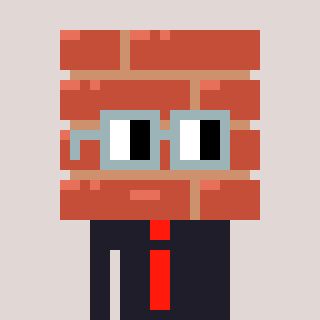
a pixel art character with square dark gray glasses, a wall-shaped head and a grayscale-colored body on a warm background